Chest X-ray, PA view. Patient: 54 years old, sex M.
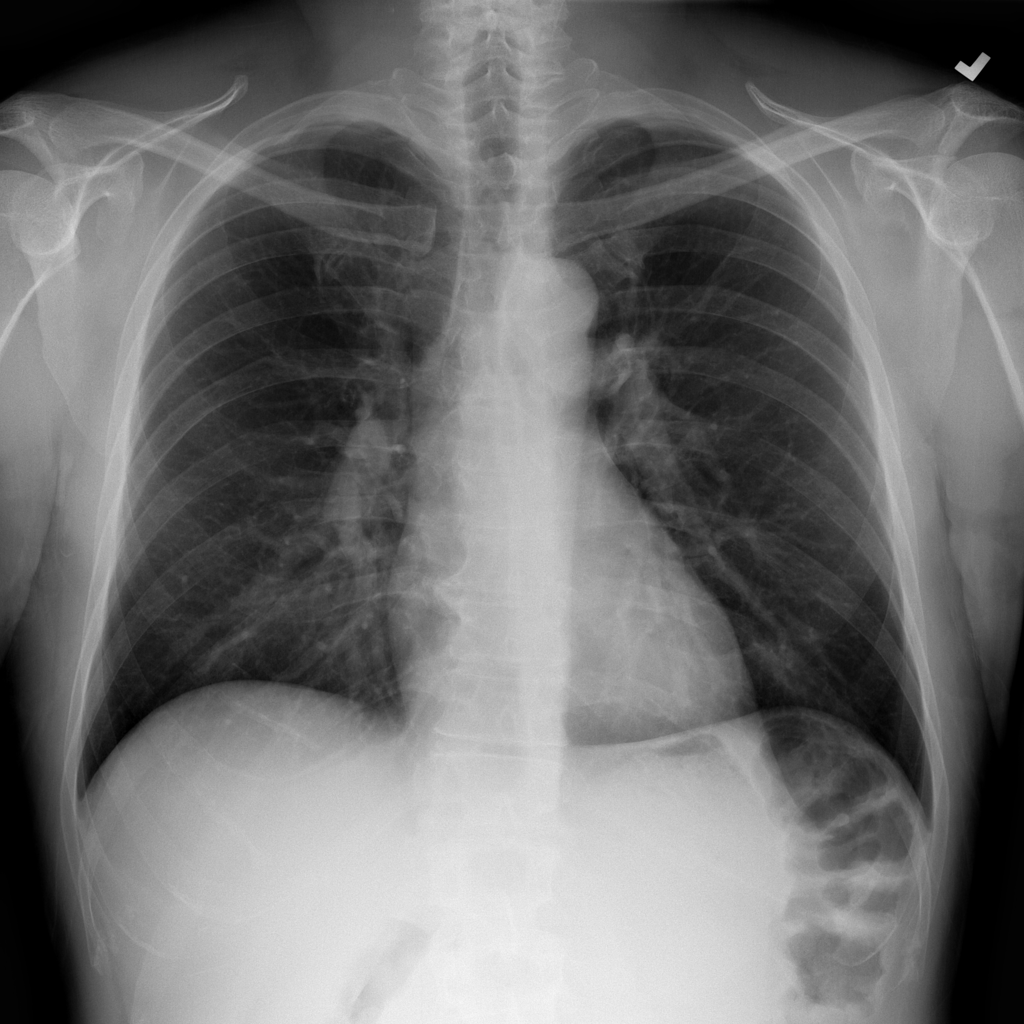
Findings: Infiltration